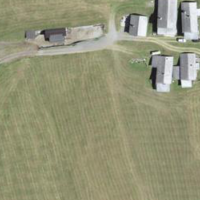
EUNIS habitat code: 26
Species observed at this site:
Phylloscopus collybita
Turdus merula
Carduelis citrinella
Erithacus rubecula
Troglodytes troglodytes
Anthus spinoletta
Phoenicurus ochruros
Prunella modularis
Nucifraga caryocatactes
Fringilla coelebs
Turdus viscivorus
Periparus ater